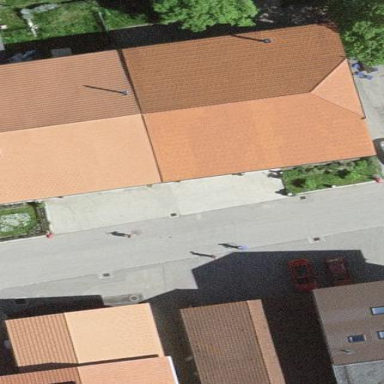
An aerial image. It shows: Residential building.